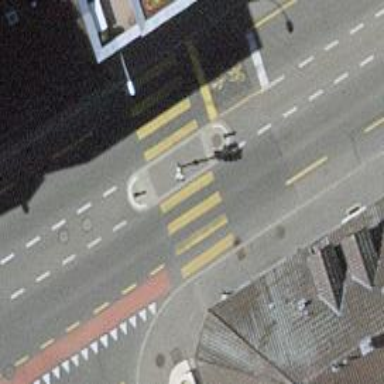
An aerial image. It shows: Road crossing with traffic signals and pedestrian island.